Aerial crown-view tile of a tropical tree (Barro Colorado Island, Panama), acquired 20240918:
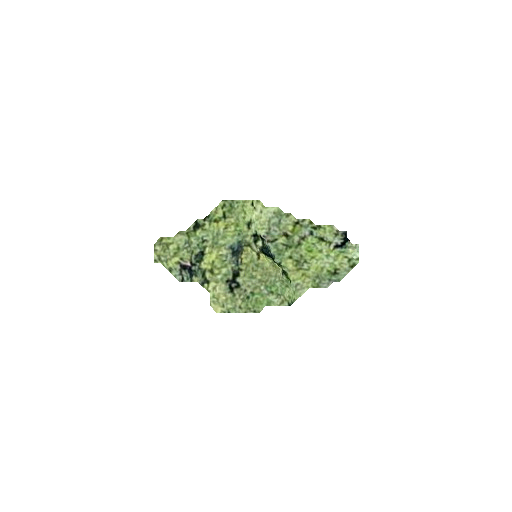
Species: Apeiba membranacea
GBIF accepted scientific name: Apeiba membranacea
Crown area: 23.175 m²